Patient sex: M
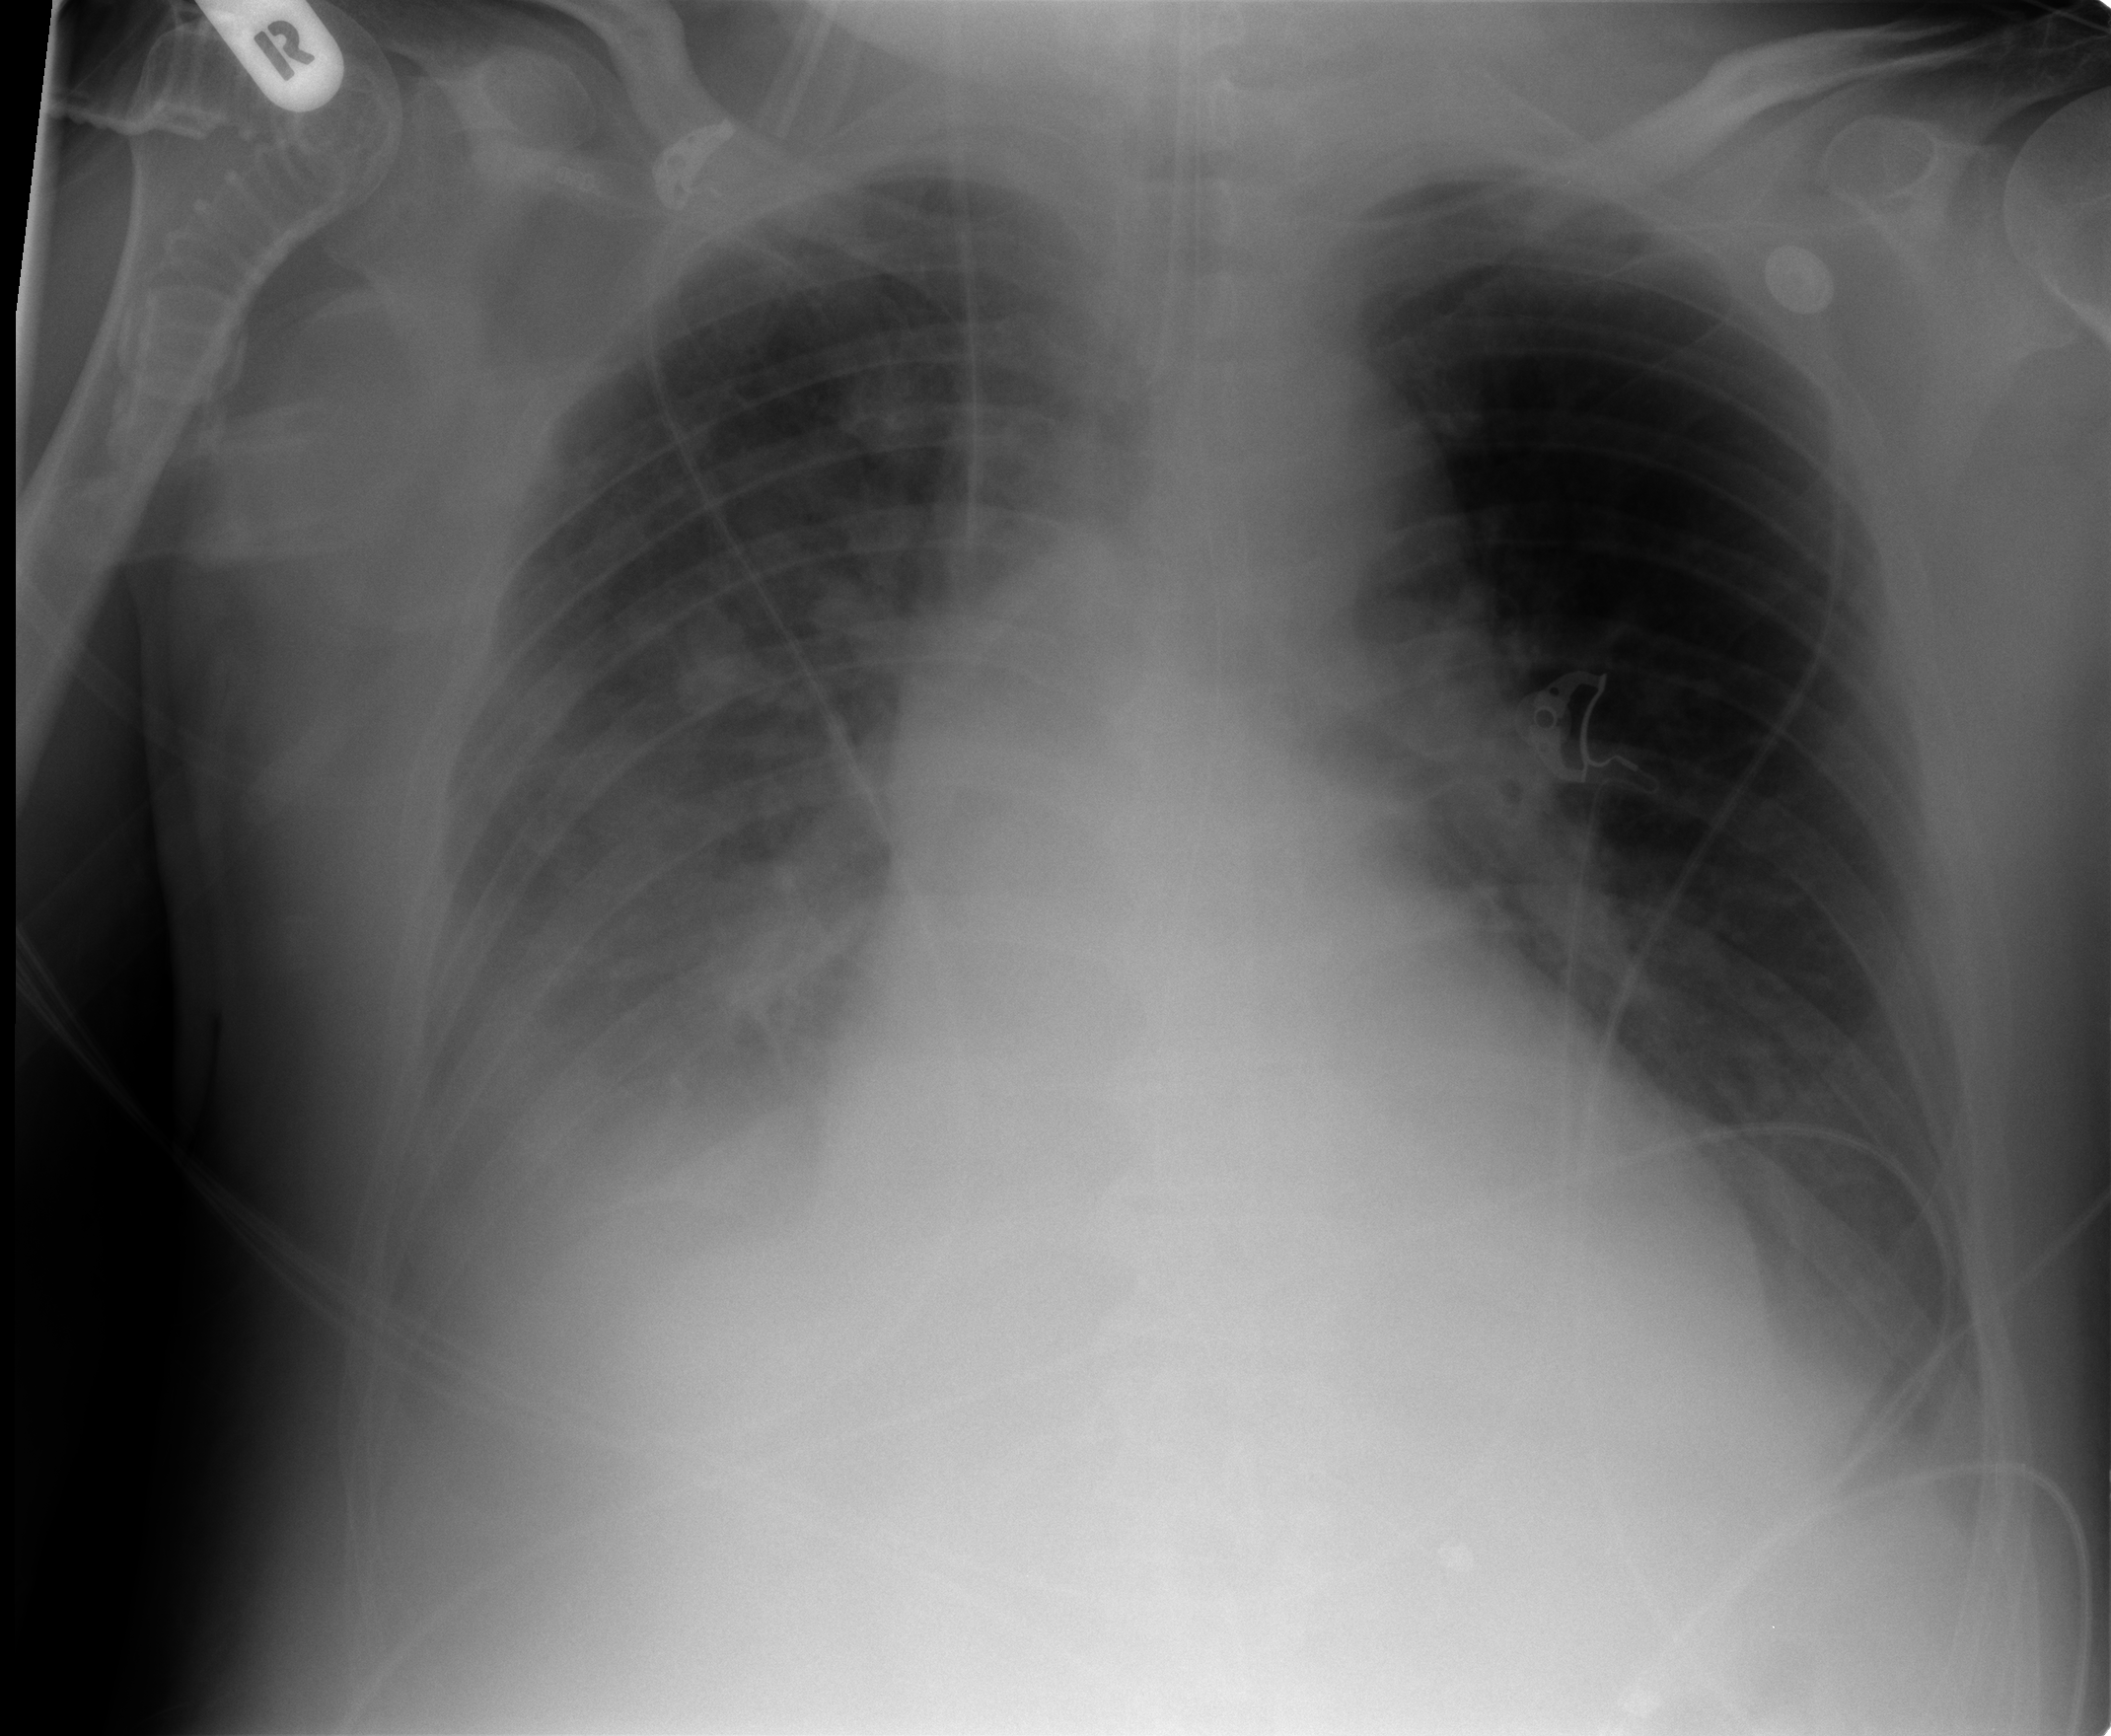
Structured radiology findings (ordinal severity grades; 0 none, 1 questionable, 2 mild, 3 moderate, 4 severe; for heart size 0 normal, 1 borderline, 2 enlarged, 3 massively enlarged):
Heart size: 2
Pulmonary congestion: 1
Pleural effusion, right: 3
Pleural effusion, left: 2
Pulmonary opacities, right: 2
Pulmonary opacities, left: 0
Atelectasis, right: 2
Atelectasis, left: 2